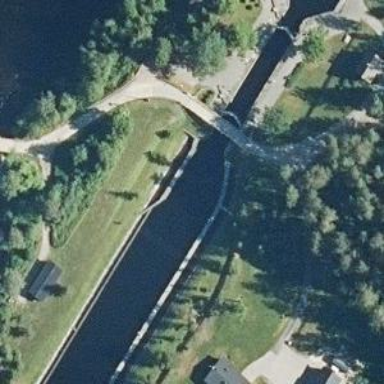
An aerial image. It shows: Canal with water flowing through it.